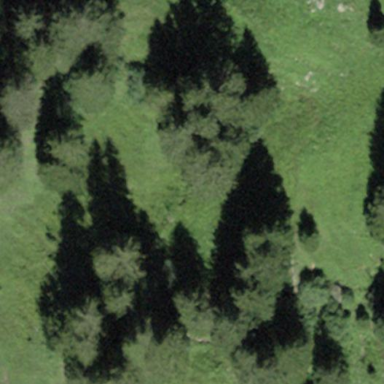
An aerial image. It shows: Serene woodland landscape.